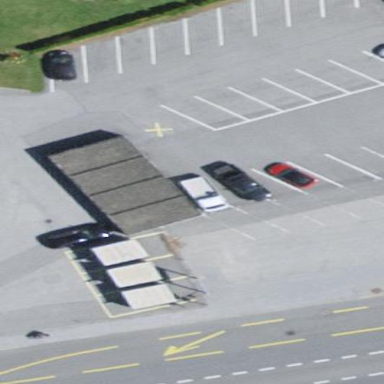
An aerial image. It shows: Garage building.